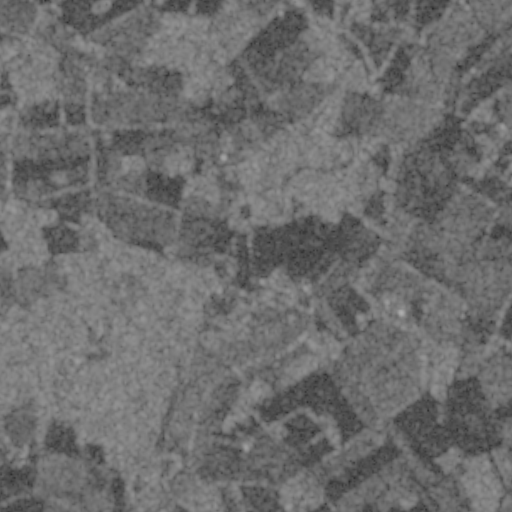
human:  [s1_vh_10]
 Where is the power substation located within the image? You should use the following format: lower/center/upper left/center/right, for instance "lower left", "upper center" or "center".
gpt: The power substation is located in the lower left of the image.
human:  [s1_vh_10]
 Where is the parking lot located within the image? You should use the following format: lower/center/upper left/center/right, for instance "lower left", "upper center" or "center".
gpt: There is no parking lot in the image.

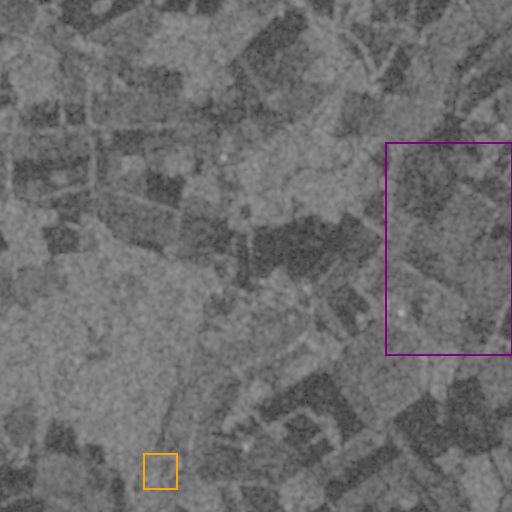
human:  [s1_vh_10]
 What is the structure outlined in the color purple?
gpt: The structure outlined in purple is a crop field.
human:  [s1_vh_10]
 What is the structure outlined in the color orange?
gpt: The structure outlined in orange is a park.
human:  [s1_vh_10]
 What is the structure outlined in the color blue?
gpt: There is no blue outline.